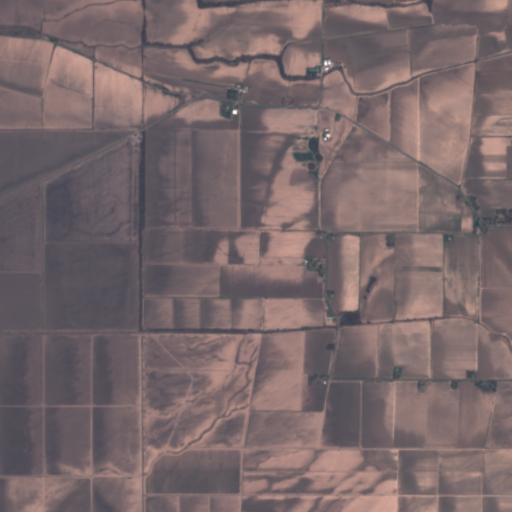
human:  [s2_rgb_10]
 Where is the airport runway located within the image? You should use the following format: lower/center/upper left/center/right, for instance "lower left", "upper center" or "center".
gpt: The airport runway is located in the upper left of the image.
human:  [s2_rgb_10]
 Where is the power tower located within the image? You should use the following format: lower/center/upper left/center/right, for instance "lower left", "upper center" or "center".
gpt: There is no power tower in the image.